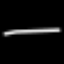
Label: line